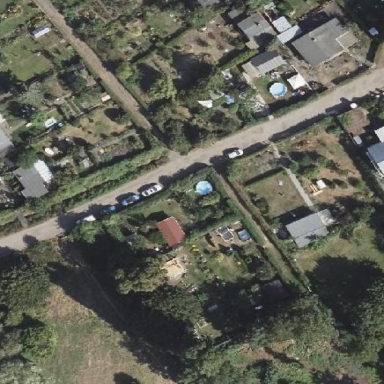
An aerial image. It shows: Allotments area.